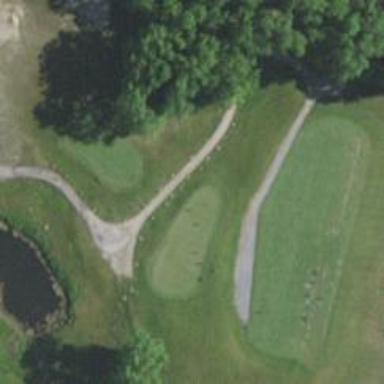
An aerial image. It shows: Path used for both walking and golf.